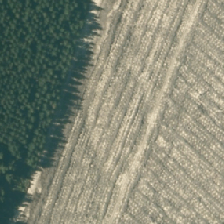
Land cover: harvested_forest